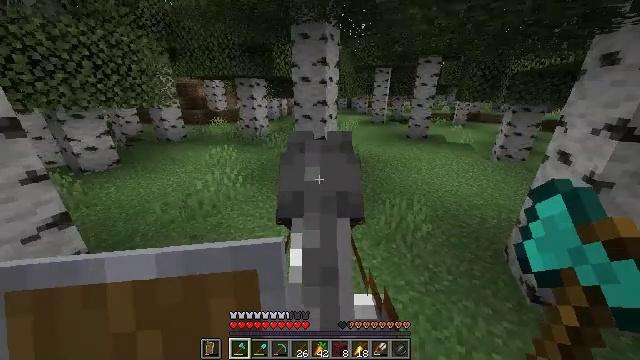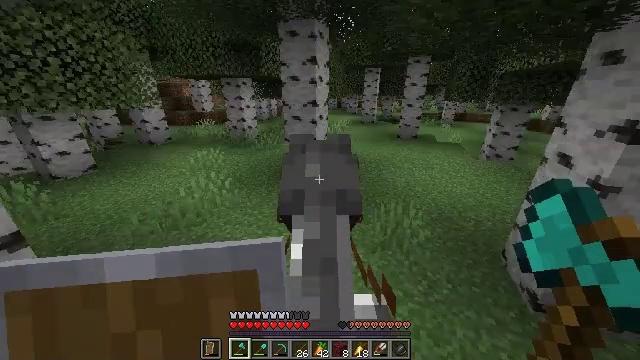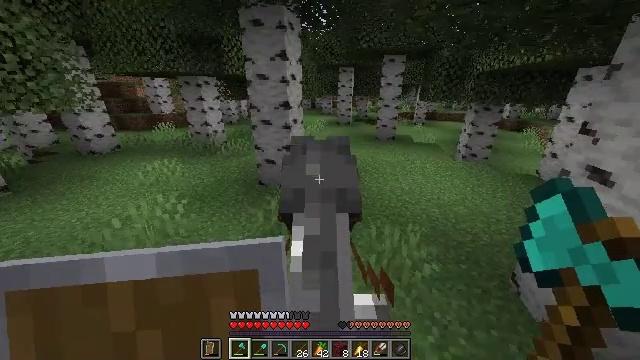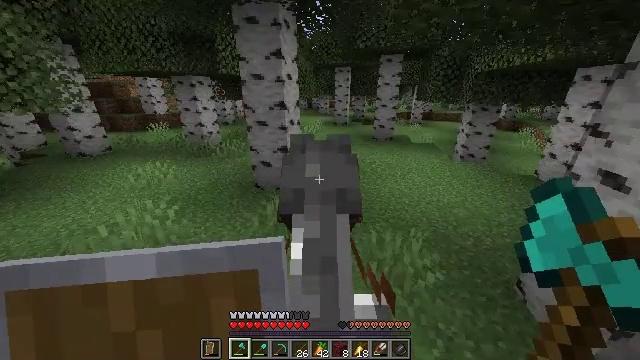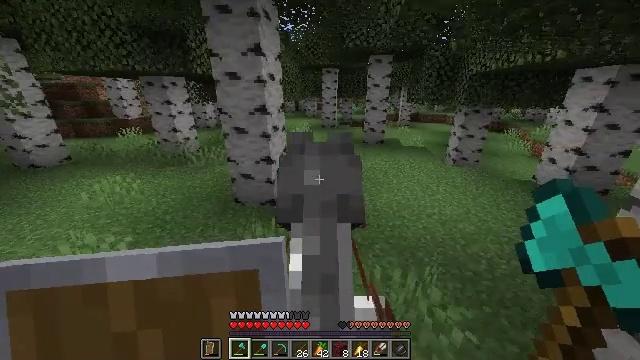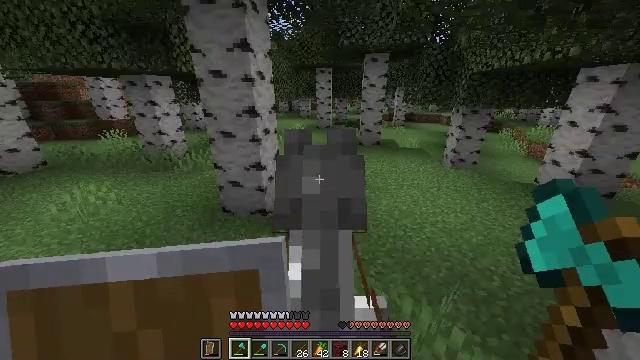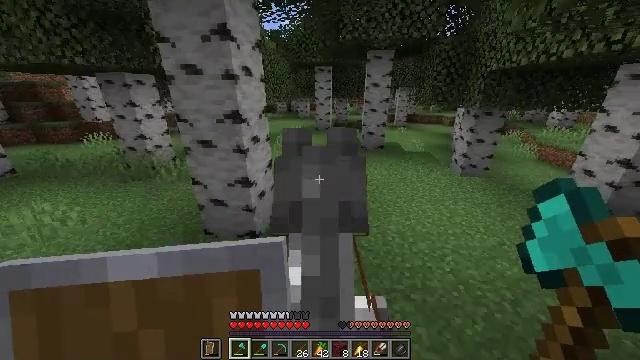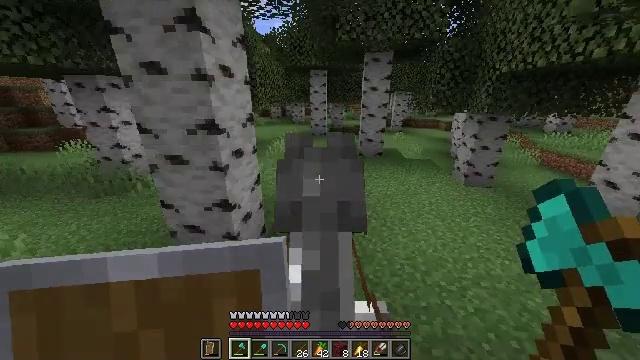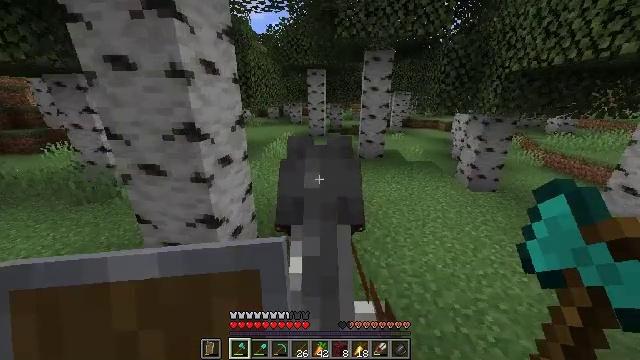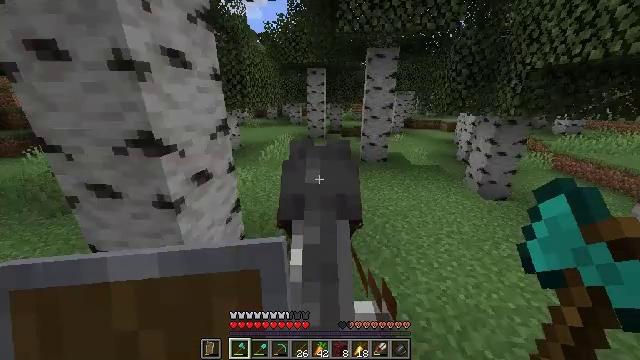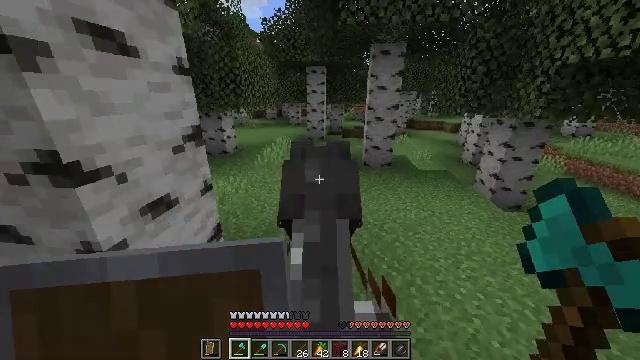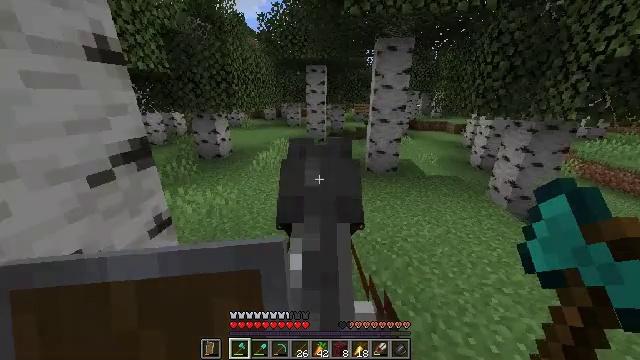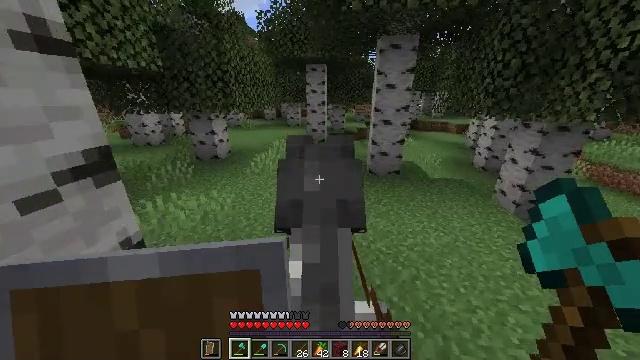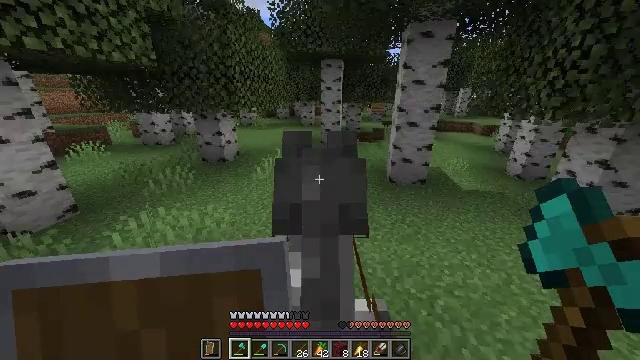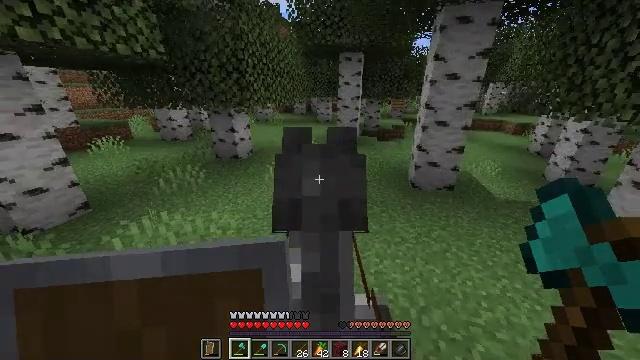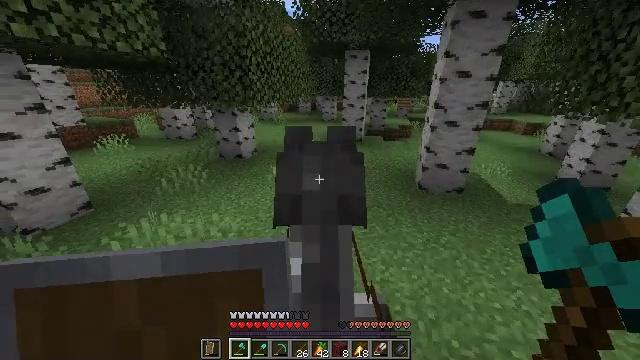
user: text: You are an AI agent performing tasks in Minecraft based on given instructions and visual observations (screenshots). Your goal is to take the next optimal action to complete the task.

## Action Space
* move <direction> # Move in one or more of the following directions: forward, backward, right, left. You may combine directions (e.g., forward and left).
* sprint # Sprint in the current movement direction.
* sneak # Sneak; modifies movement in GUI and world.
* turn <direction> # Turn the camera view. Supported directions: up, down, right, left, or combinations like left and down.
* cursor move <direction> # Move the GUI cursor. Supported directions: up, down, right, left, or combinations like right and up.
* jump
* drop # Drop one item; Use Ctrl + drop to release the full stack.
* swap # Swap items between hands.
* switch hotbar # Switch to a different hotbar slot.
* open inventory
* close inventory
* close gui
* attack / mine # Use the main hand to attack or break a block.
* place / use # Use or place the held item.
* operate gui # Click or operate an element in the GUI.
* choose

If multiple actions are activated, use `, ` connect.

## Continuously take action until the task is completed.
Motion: motion action
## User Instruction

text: Collect sand to make glass.
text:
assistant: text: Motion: move forward, sprint, turn right
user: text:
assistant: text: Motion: move forward, sprint, turn right
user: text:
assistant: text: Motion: move forward, sprint, turn right
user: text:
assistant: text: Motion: move forward, sprint, turn right
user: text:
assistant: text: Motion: move forward, sprint
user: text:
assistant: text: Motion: move forward, sprint
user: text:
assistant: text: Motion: move forward, sprint, turn right and up
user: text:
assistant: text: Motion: move forward, sprint
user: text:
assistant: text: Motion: move forward, sprint
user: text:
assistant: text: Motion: move forward, sprint
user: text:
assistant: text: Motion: move forward, sprint
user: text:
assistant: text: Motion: move forward, sprint
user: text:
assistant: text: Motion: move forward, sprint, turn left
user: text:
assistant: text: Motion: move forward, sprint, turn left and down
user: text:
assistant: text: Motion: move forward, sprint, turn left
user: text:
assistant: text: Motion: move forward, sprint
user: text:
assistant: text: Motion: move forward, sprint
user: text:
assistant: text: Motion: move forward, sprint
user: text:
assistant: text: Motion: move forward, sprint, turn right and up
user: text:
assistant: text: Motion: move forward, sprint, turn right and up
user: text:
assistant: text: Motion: move forward, sprint
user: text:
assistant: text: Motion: move forward, sprint
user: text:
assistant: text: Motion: move forward, sprint
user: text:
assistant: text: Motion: move forward, sprint, turn left
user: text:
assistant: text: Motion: move forward, sprint, turn left and down
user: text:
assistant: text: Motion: move forward, sprint, turn left
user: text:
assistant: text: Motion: move forward, sprint, turn left
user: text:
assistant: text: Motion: move forward, sprint
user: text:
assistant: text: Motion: move forward, sprint
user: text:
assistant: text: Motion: move forward, sprint, turn left